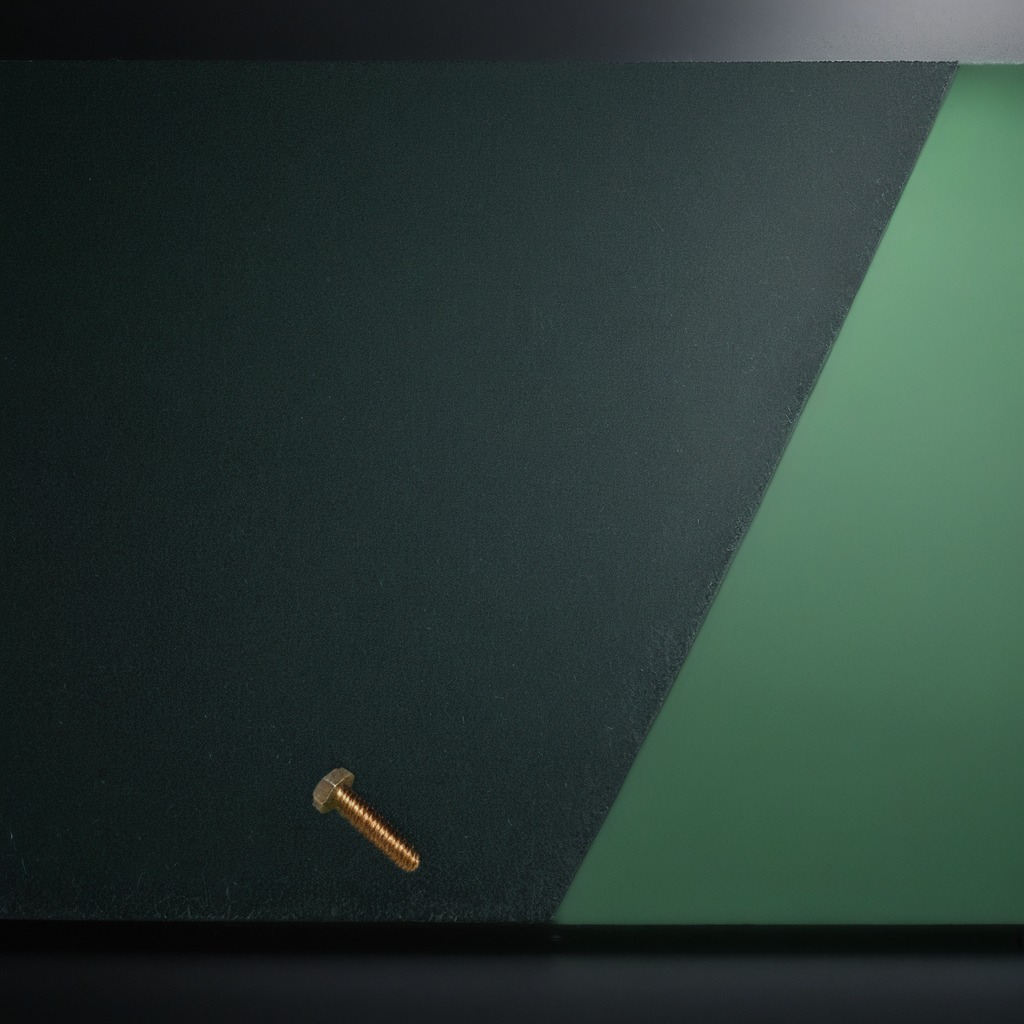
A metal screw lies on a green rubber mat.